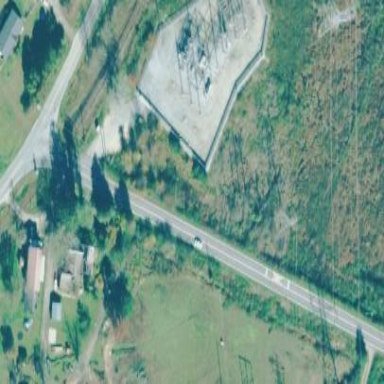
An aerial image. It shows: Distribution substation surrounded by fence.